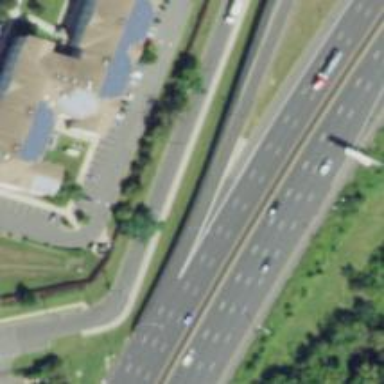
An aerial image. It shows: Trunk link highway.